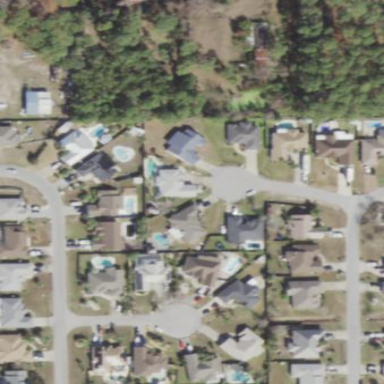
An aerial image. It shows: Residential area consisting of single-family homes.